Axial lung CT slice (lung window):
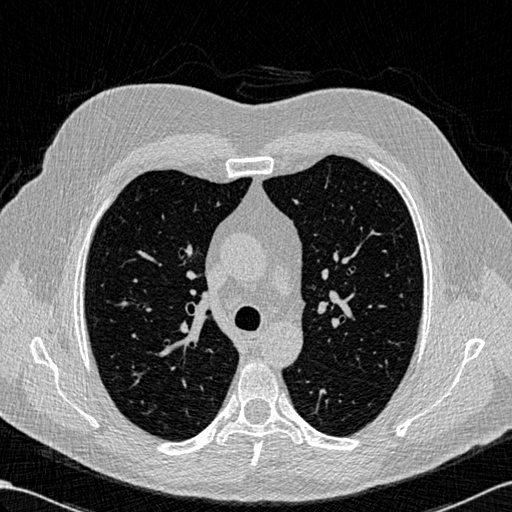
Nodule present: no